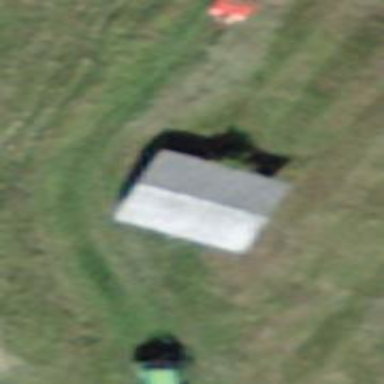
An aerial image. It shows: Barn.